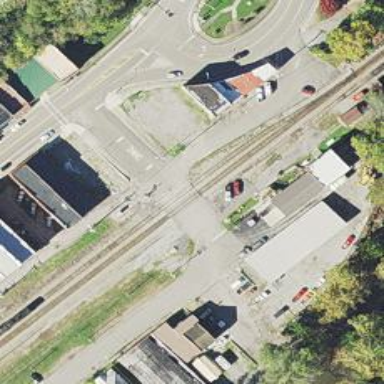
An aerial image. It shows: Level crossing along the railway.